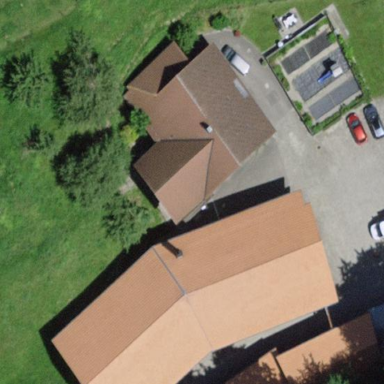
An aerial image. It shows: Simple house.